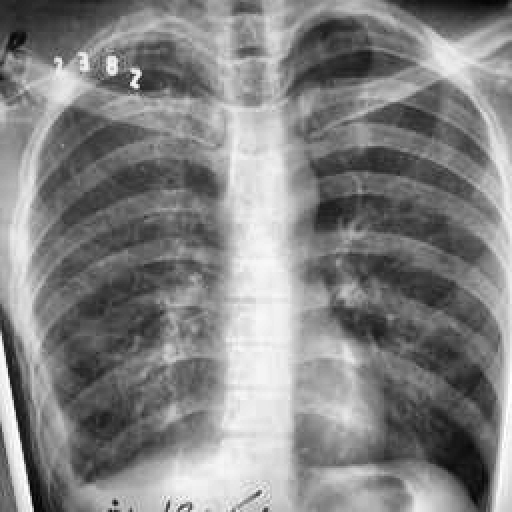
Finding: TUBERCULOSIS